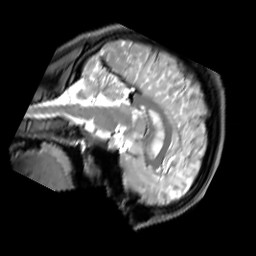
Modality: PDw
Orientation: sagittal
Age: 27
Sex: male
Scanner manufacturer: siemens
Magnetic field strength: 3 T
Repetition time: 11.88 s
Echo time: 0.014 s